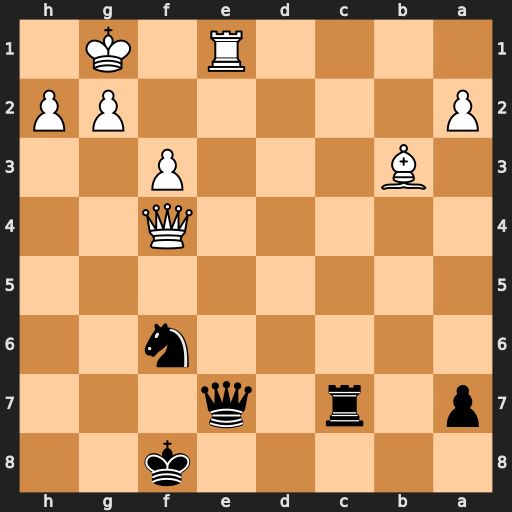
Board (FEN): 5k2/p1r1q3/5n2/8/5Q2/1B3P2/P5PP/4R1K1
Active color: b
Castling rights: -
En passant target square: -
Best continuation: Qxe1#